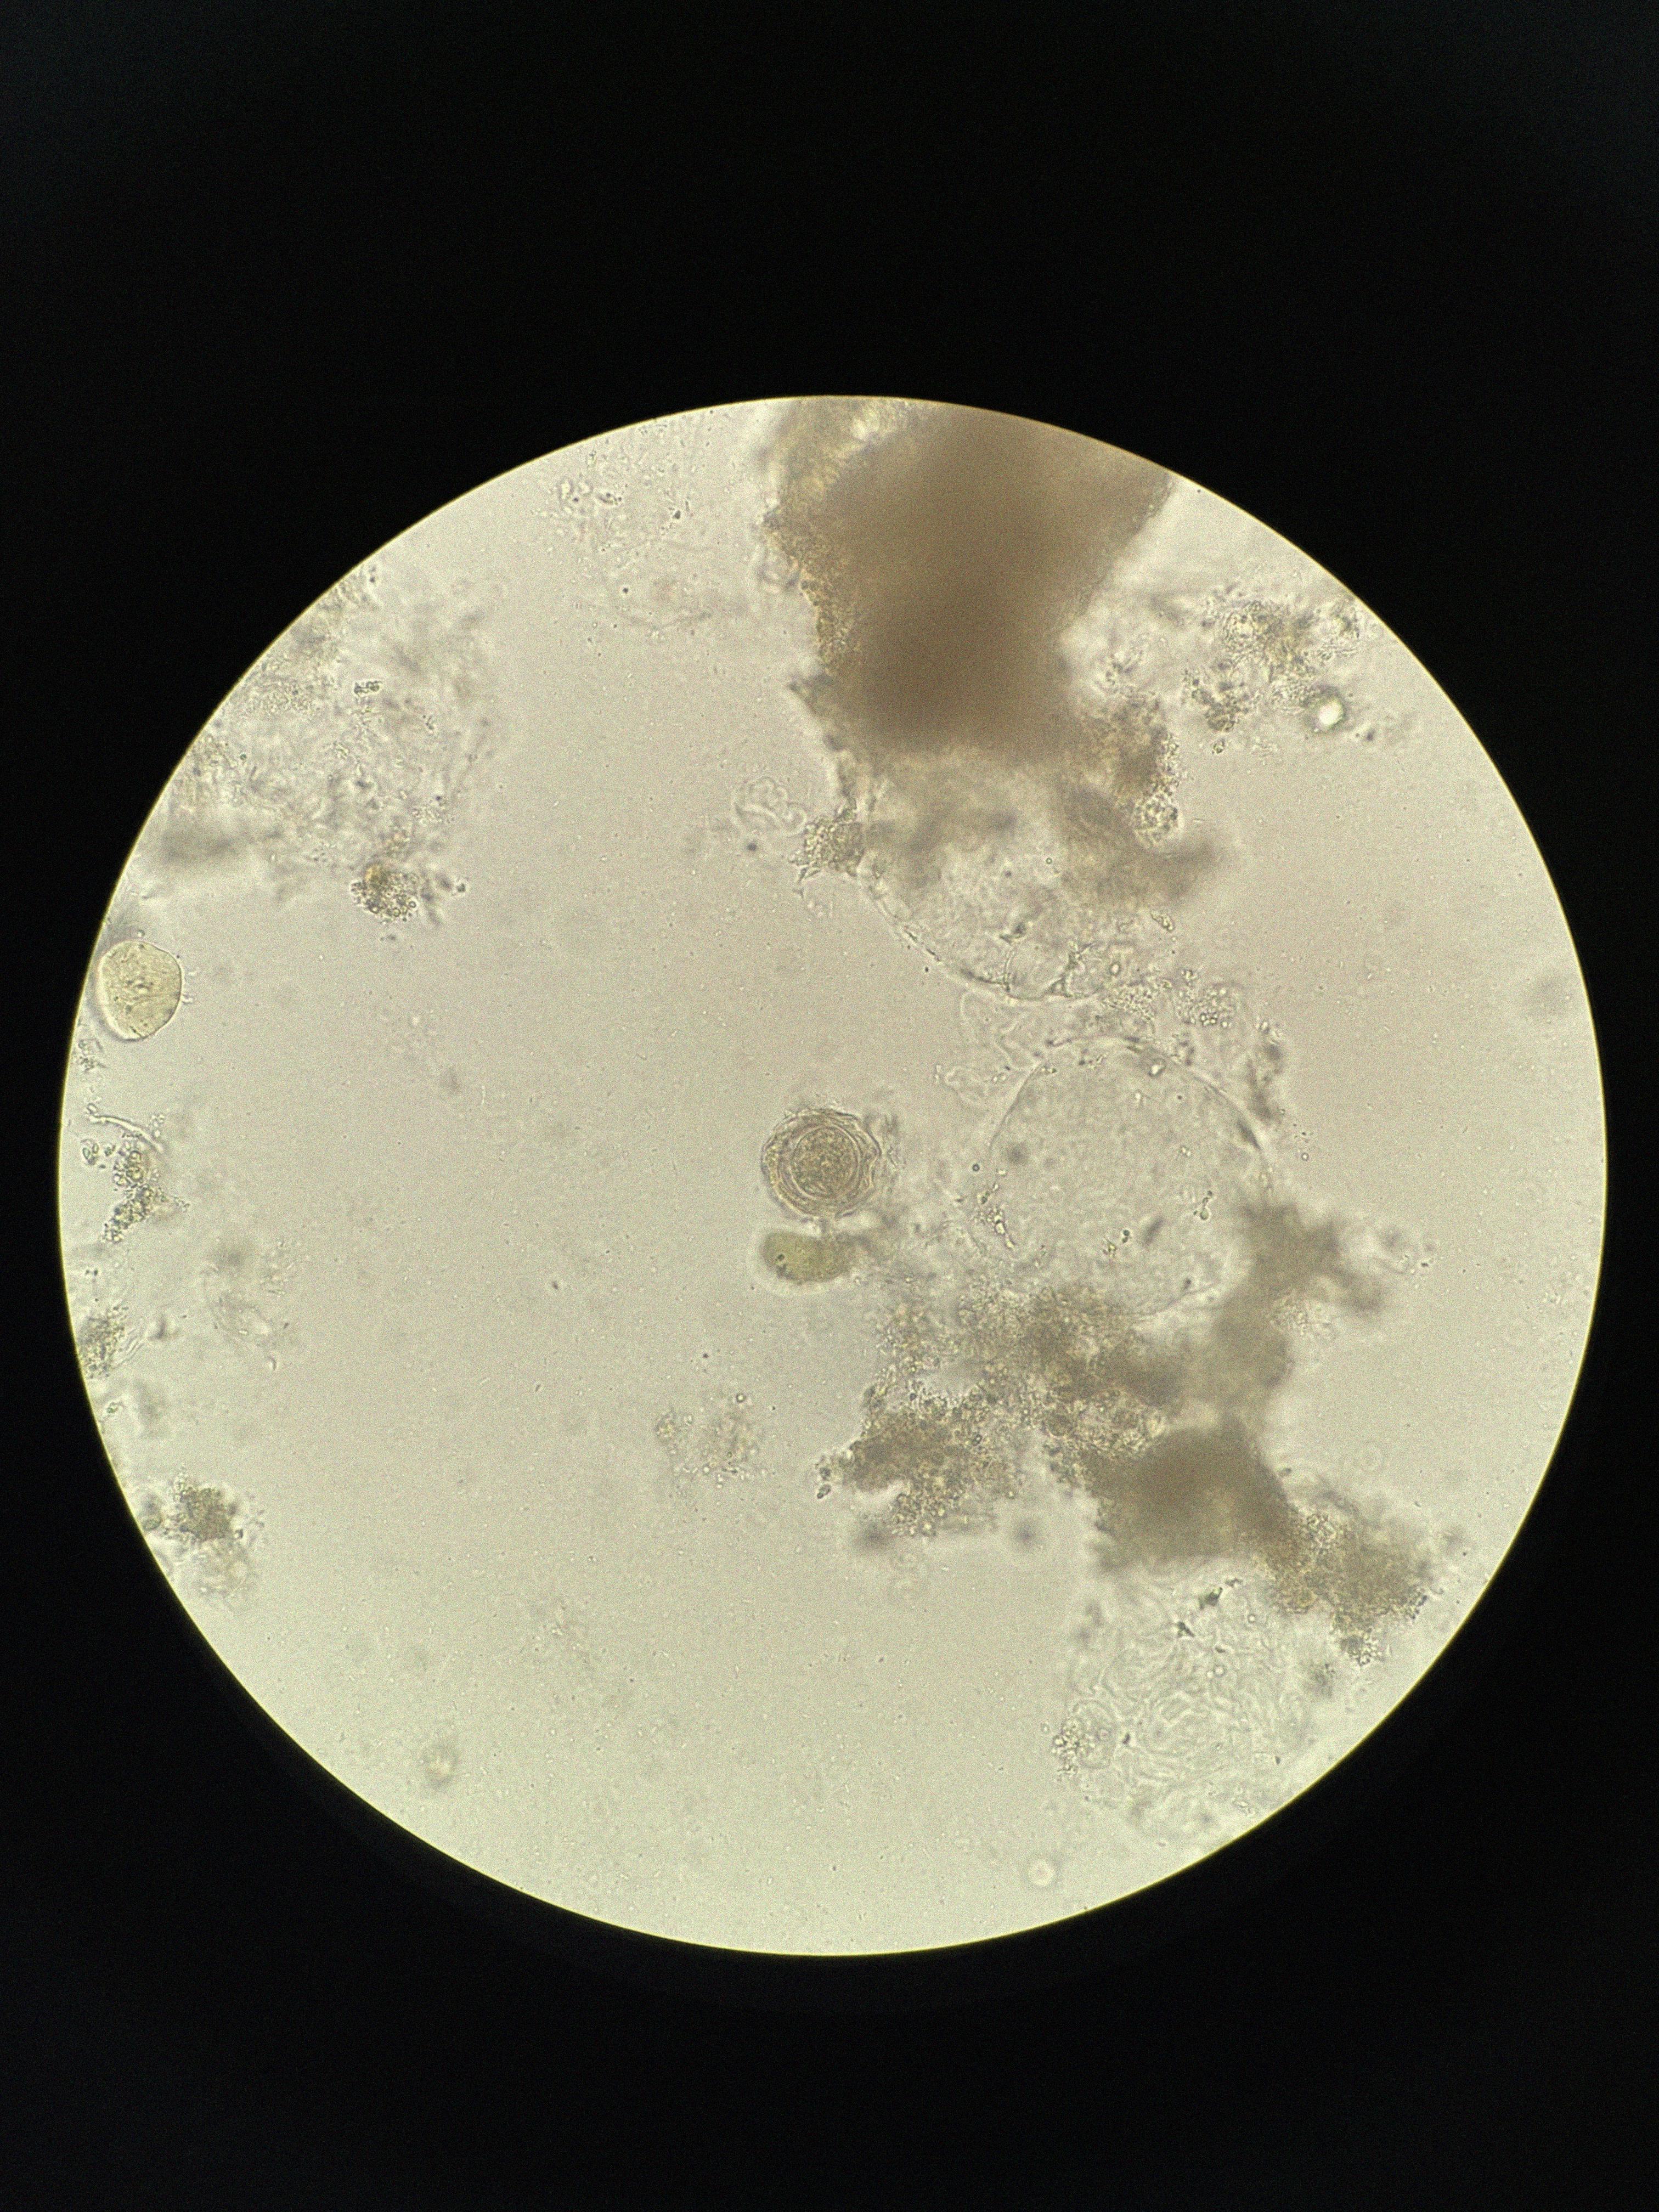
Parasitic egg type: Hymenolepis nana